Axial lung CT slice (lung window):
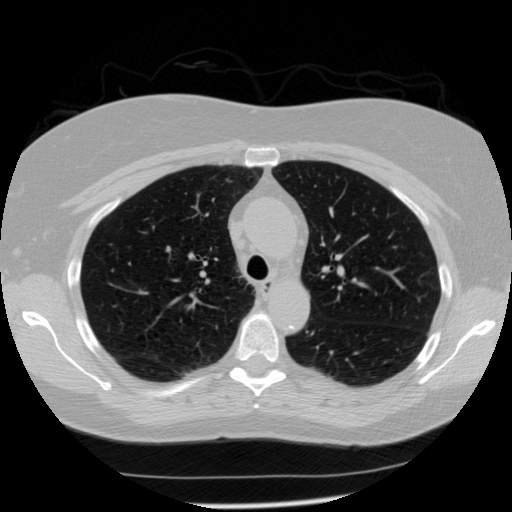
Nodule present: no